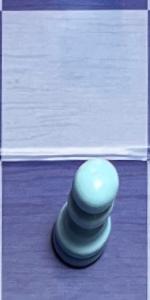
Label: Pawn_White